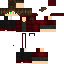
A female human skin with medium skin, wearing brown long hair dressed in a red hoodie and red pants, featuring a closed mouth.